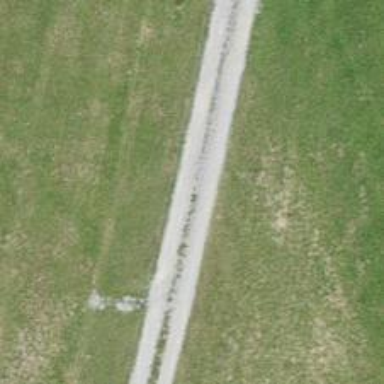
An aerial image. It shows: Track with compacted grade3 surface.